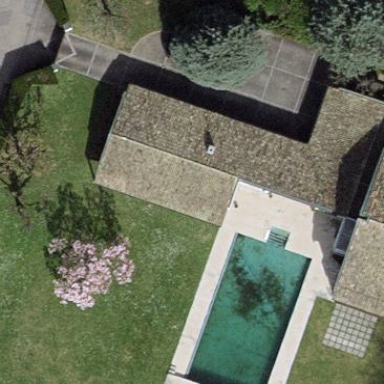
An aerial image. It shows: Swimming pool located in leisure land.